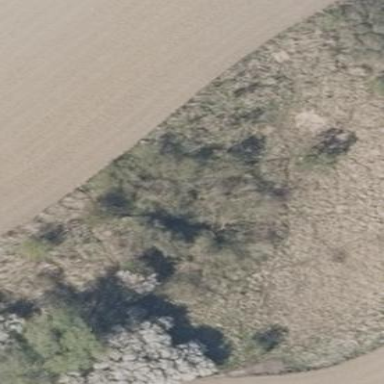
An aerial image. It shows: Patch of scrub vegetation.